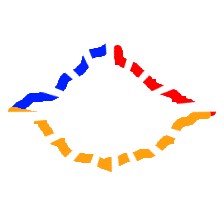
Shape: rhombus